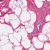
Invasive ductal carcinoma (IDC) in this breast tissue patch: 0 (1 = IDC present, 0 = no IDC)